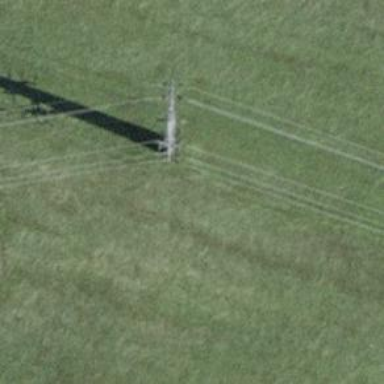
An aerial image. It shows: Power line is depicted.